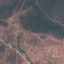
Land use / land cover class: HerbaceousVegetation